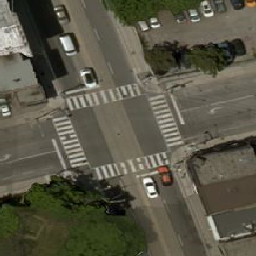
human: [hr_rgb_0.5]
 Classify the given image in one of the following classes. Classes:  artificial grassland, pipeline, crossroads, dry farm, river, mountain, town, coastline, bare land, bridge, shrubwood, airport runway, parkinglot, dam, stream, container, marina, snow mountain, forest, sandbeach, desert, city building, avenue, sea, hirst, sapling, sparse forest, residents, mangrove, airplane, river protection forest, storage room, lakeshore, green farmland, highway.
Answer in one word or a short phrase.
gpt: crossroads